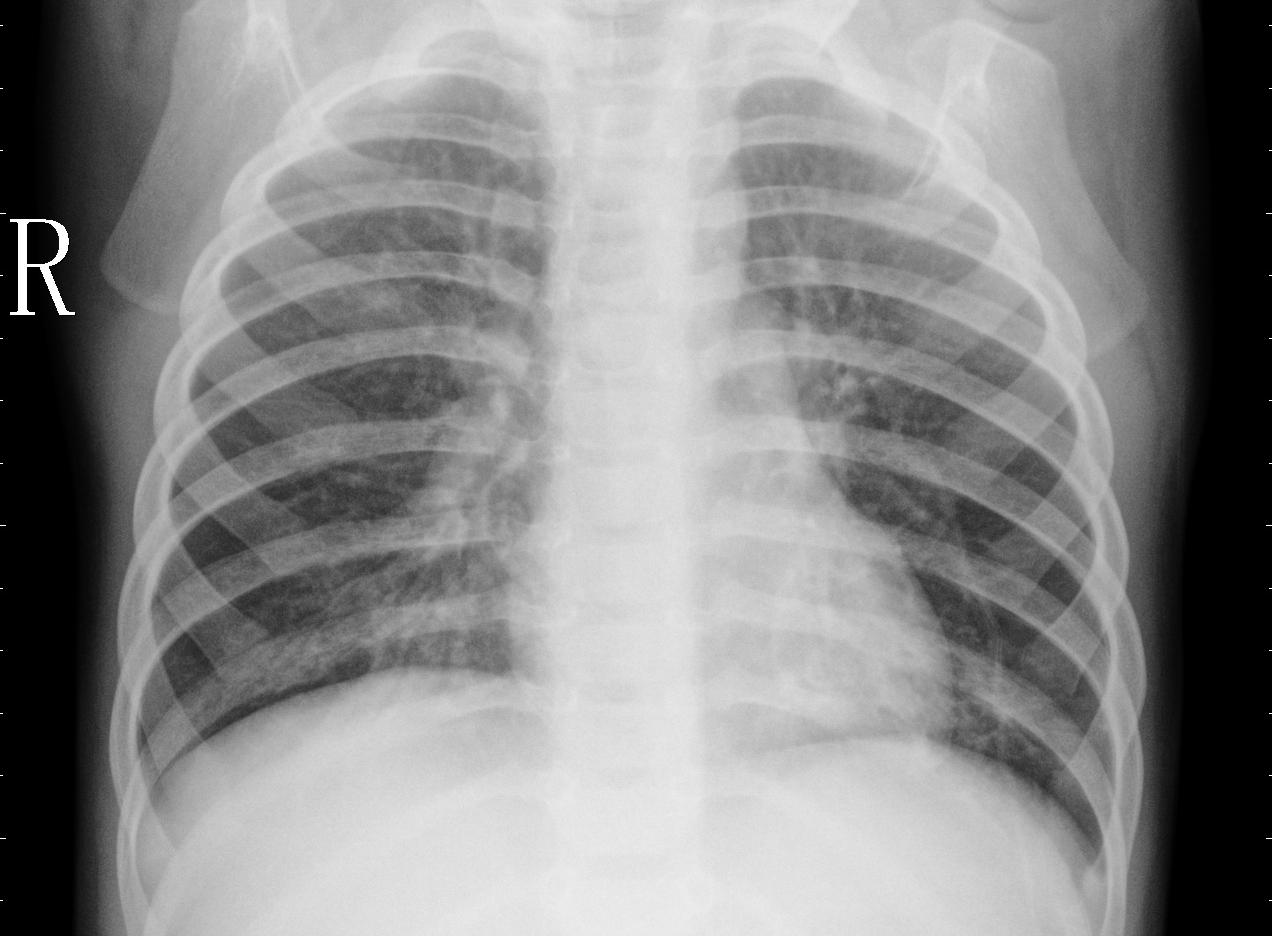
Diagnosis: PNEUMONIA